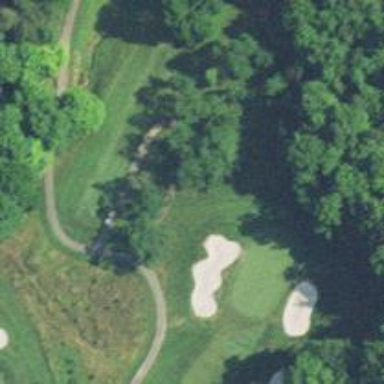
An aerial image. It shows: Service road designated as golf cart path.